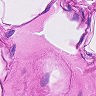
Metastatic tissue present: no